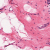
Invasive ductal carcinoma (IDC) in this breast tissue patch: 0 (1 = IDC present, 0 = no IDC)